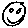
Label: smiley face